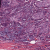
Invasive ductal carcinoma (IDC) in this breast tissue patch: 1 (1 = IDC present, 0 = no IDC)